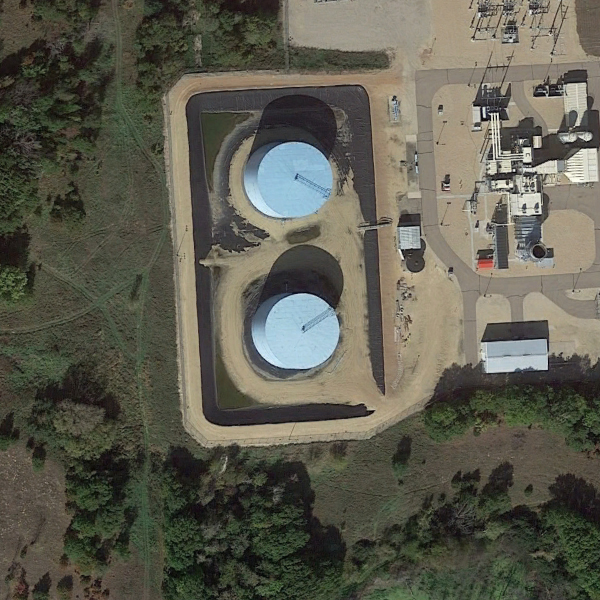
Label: StorageTanks